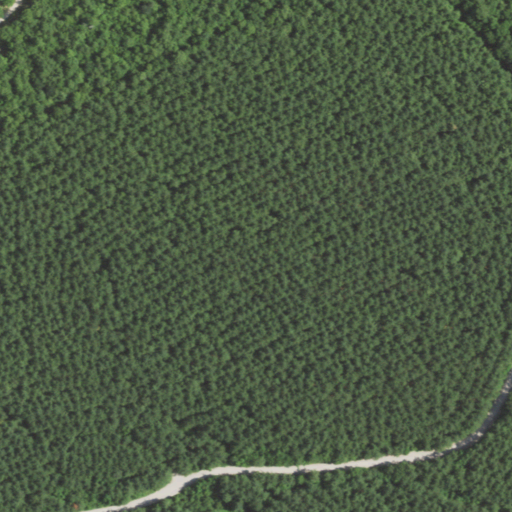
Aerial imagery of island in Louisiana named Wilson Island containing herbaceous wetlands, evergreen forest, grassland, woody wetlands, open development, and low intensity development